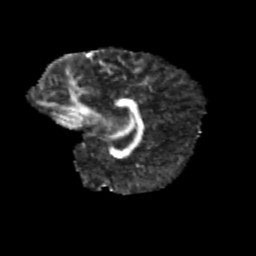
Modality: FA
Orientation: sagittal
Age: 11
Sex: female
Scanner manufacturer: siemens
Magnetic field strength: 3 T
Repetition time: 3.8 s
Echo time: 0.07 s